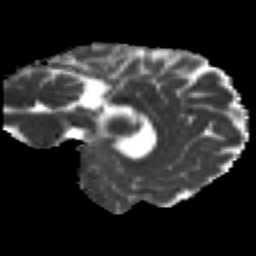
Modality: MD
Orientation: sagittal
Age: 33
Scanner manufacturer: siemens
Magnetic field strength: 3 T
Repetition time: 2.2 s
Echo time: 0.084 s